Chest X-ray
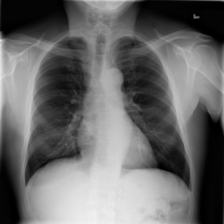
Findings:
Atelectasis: negative
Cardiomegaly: negative
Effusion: negative
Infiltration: negative
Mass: negative
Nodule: negative
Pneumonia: negative
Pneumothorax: negative
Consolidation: negative
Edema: negative
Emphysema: negative
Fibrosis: negative
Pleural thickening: negative
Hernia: negative